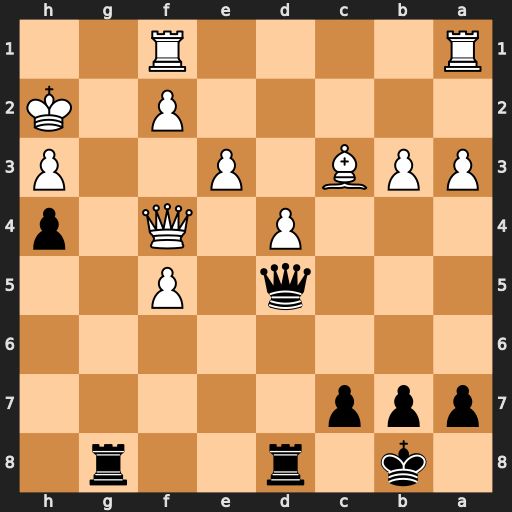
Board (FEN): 1k1r2r1/ppp5/8/3q1P2/3P1Q1p/PPB1P2P/5P1K/R4R2
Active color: b
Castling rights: -
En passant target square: -
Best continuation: Qg2#